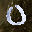
Label: 0